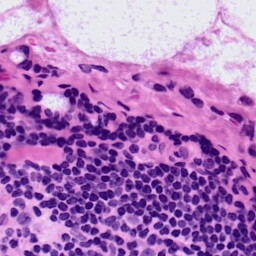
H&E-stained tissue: LymphNode